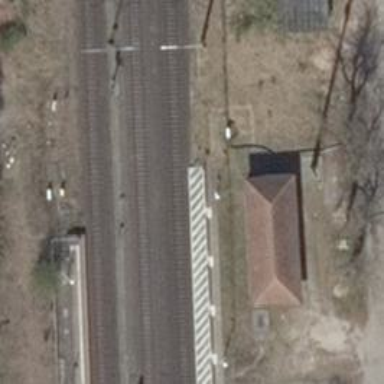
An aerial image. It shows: Railway signal.